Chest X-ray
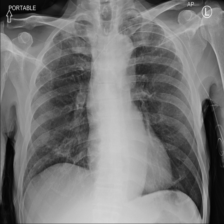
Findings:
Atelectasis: negative
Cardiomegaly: negative
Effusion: negative
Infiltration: negative
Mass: negative
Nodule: negative
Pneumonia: negative
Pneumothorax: negative
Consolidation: negative
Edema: negative
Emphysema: negative
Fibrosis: negative
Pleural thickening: negative
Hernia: negative